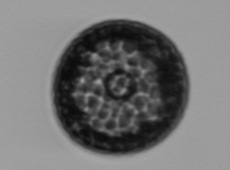
Label: Coscinodiscus